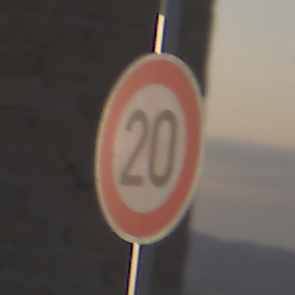
Verkehrszeichen: Geschwindigkeit20
Umgebung: Outdoor, Nature
Tageszeit: SunriseSunset
Wetter: PartlyCloudy
Licht: Natural
Jahreszeit: NotSpecified
Kontrast: HighContrast